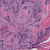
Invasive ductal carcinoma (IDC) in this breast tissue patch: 1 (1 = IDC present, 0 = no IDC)